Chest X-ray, AP view. Patient: 15 years old, sex M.
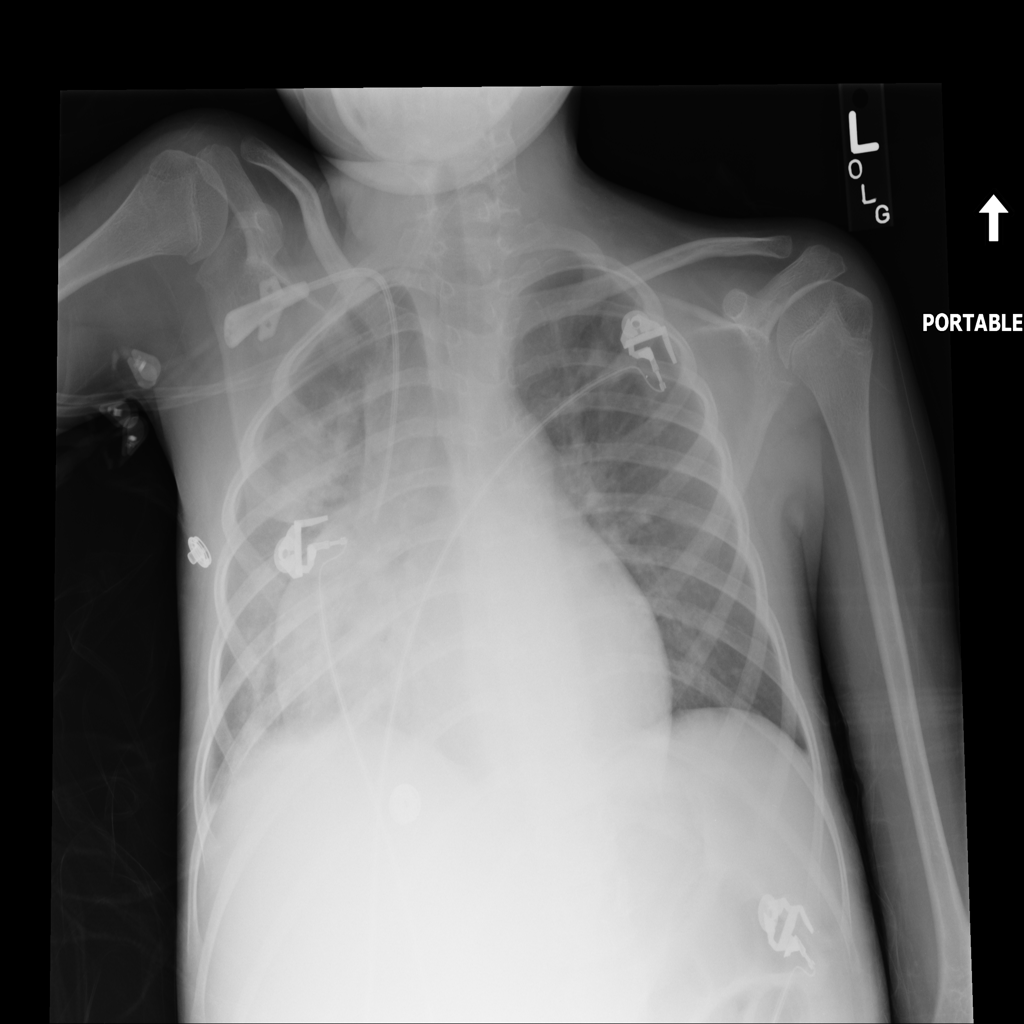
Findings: Cardiomegaly, Infiltration